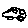
Label: car